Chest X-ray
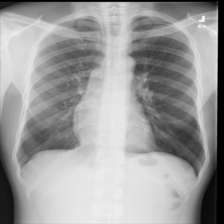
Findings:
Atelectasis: negative
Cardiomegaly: negative
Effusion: negative
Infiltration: negative
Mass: negative
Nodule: negative
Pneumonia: negative
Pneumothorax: negative
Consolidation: negative
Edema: negative
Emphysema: negative
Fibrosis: negative
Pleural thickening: negative
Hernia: negative